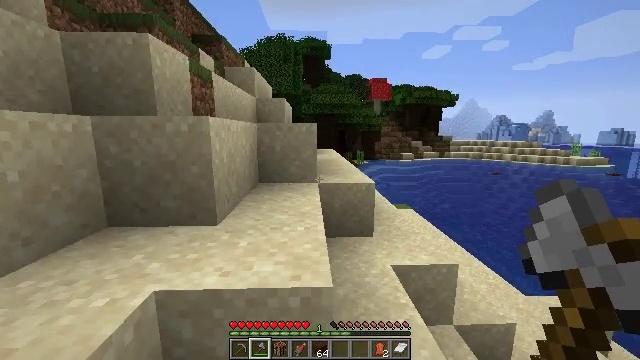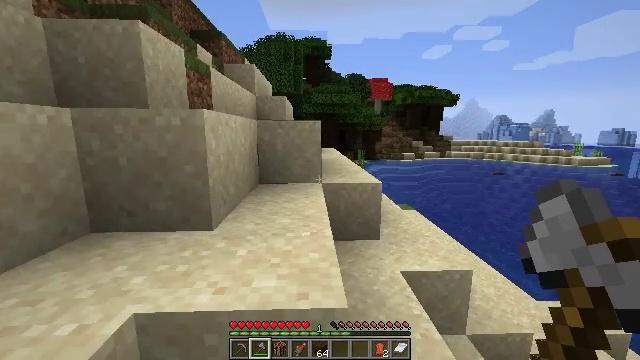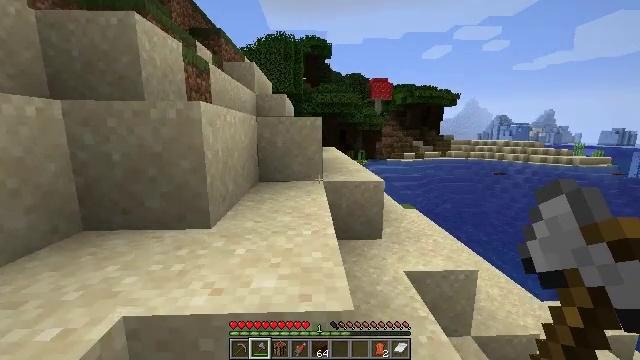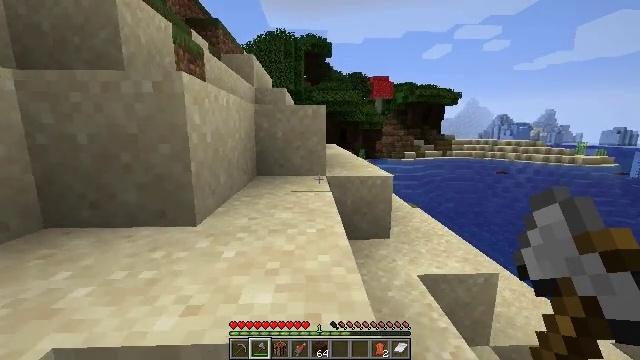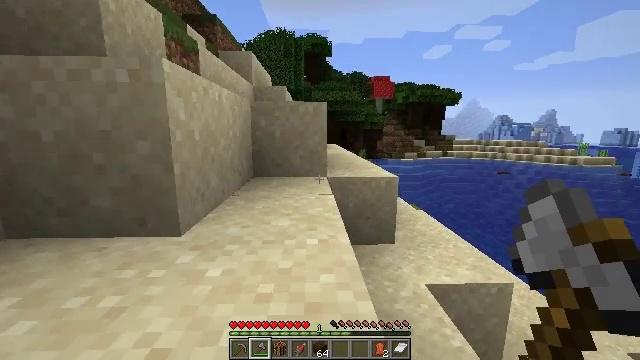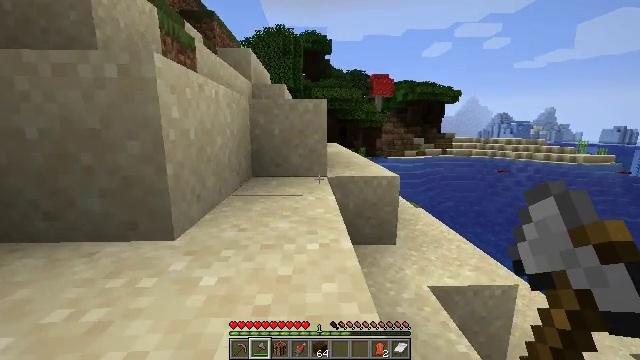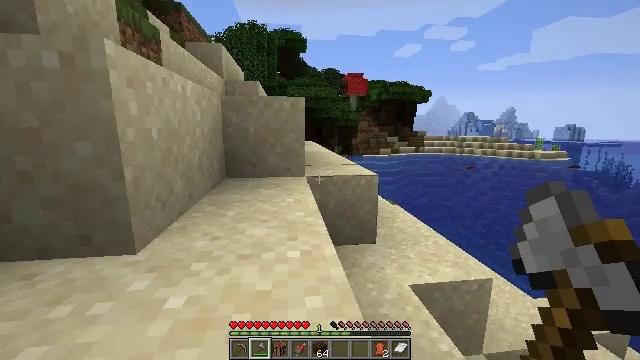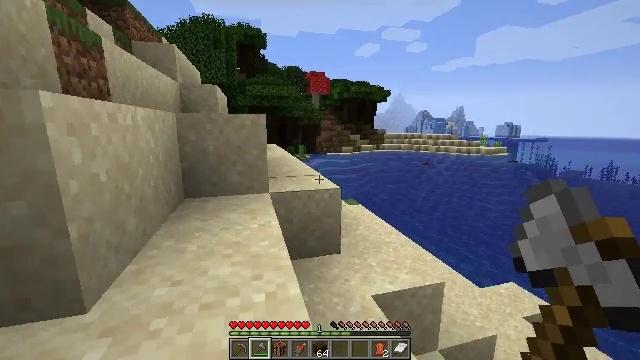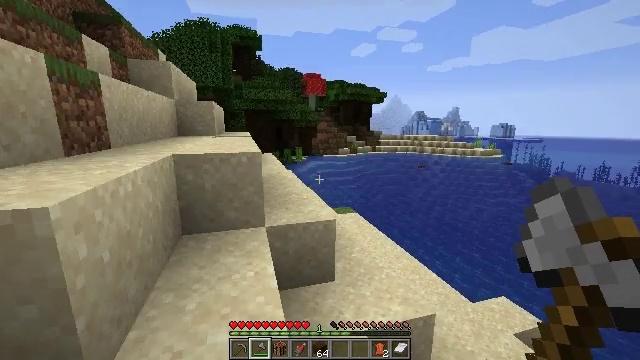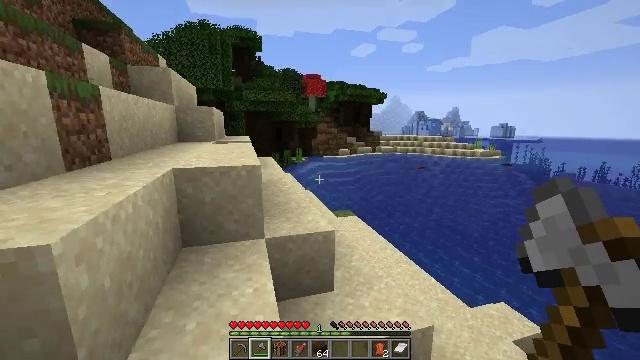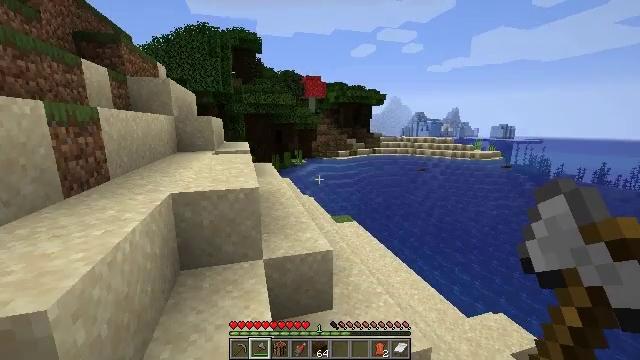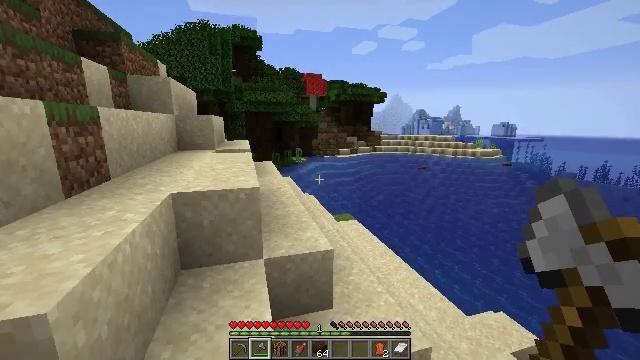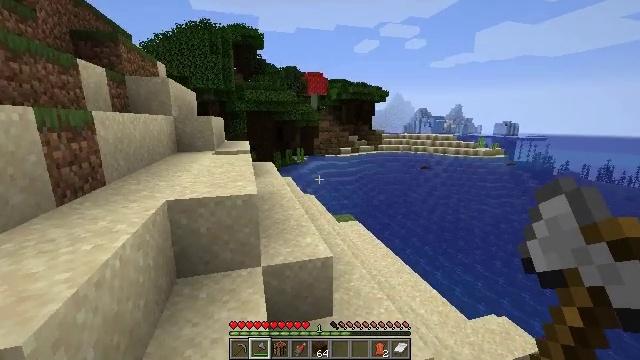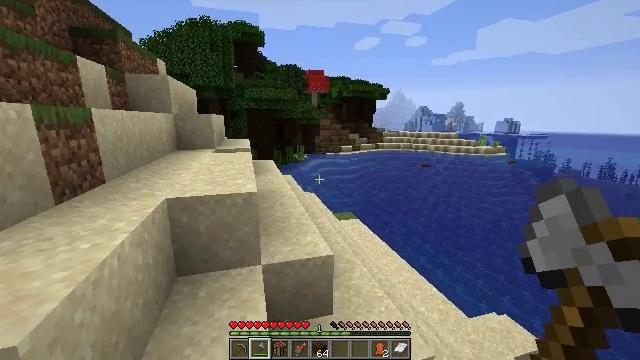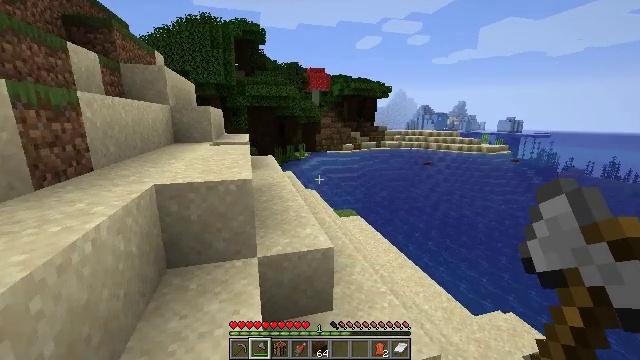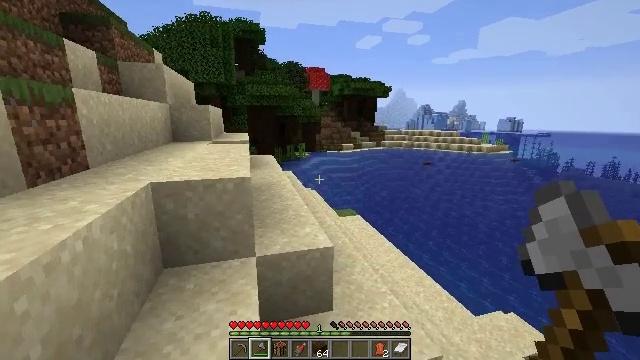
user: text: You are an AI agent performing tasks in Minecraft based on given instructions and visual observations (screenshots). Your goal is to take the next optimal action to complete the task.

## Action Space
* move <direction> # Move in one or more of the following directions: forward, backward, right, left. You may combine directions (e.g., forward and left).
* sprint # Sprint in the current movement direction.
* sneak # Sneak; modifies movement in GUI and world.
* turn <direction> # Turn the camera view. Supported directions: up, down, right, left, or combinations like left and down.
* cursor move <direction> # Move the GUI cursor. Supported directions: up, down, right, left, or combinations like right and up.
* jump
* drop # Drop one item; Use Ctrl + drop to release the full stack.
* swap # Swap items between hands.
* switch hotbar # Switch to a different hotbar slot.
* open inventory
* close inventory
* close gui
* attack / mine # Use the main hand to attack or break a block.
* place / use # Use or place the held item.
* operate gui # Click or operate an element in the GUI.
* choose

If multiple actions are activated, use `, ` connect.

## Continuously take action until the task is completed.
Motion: motion action
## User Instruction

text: Remove the lilac from its place.
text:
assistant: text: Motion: move forward, jump
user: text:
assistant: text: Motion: move forward, jump
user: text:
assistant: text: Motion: move forward
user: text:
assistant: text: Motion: move forward
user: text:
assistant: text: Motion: move forward
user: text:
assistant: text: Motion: move forward, turn right
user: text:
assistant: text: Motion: move forward, turn right, jump
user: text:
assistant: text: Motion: move forward, jump
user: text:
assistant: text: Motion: move forward, jump
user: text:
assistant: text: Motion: move forward, jump
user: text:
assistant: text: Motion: move forward
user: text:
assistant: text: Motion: move forward
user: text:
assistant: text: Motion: move forward
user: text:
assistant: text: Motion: move forward
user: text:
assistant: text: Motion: move forward
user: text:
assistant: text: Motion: move forward and move left
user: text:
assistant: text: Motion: move forward and move left
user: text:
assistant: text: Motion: move forward and move left
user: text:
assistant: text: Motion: move forward and move left
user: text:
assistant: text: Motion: move forward
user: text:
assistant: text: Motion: move forward
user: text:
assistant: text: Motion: move forward
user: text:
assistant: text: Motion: move forward
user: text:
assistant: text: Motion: move forward
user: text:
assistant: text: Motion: move forward
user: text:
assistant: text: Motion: move forward
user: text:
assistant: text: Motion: move forward
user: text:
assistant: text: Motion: move forward
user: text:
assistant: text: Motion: move forward, jump
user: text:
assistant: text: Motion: move forward, jump